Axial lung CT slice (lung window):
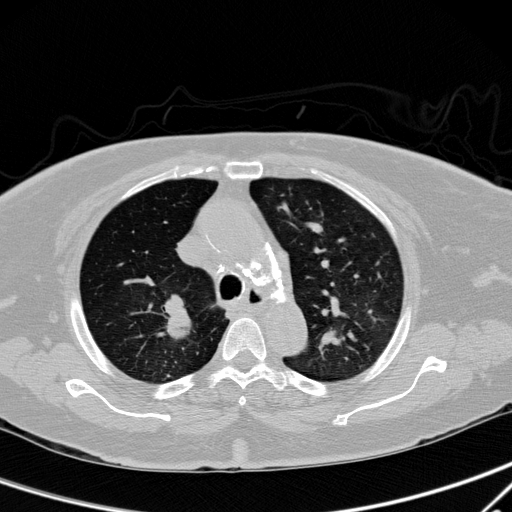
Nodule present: no